Interaction volume radius: 10 \u00c5
Interaction volume height: 10 \u00c5
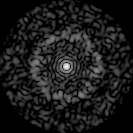
Disorder parameter: 0.8033